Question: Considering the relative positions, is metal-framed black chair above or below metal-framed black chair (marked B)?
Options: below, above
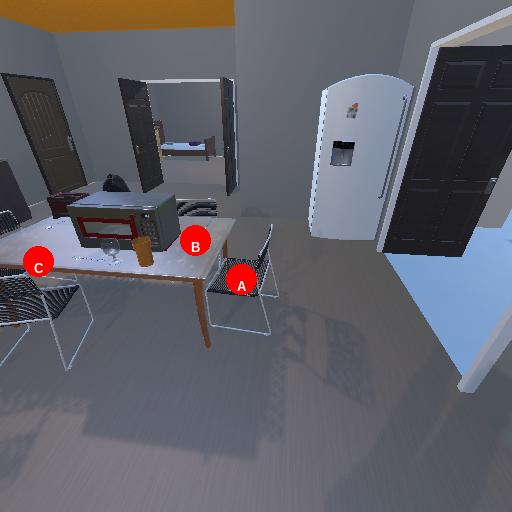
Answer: below